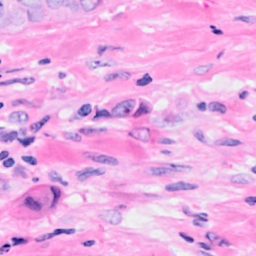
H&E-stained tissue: Breast